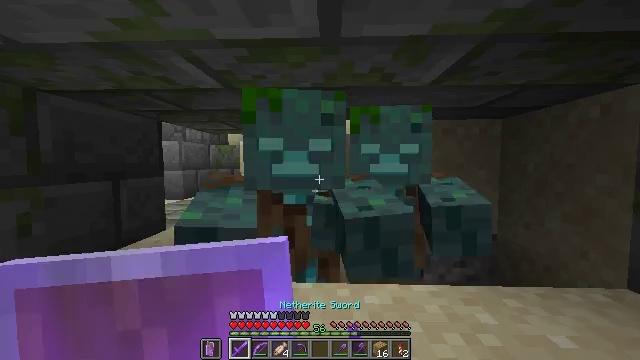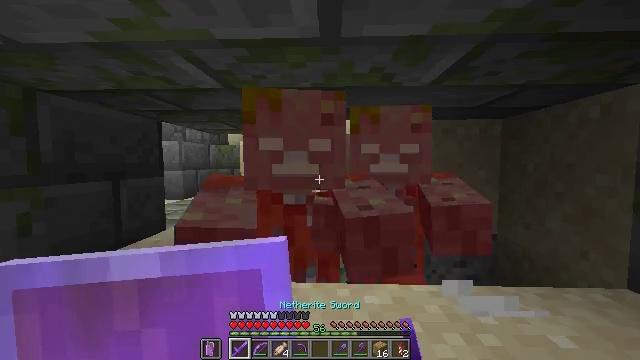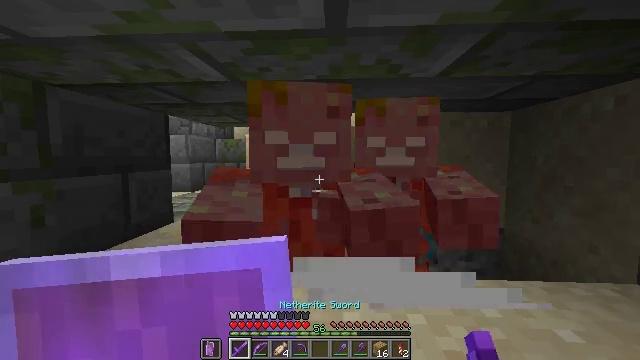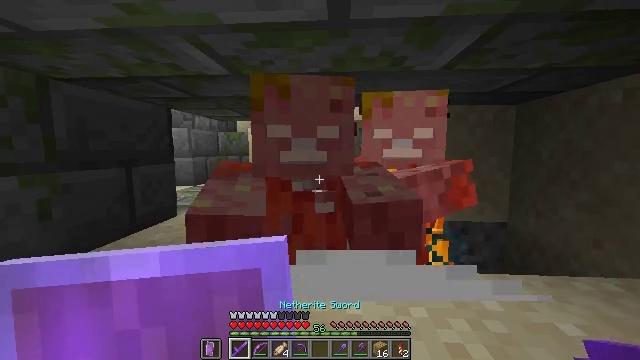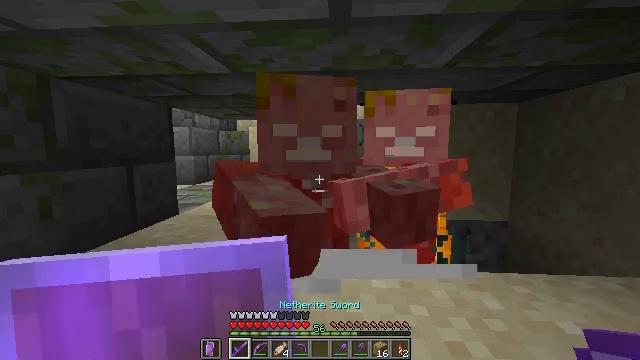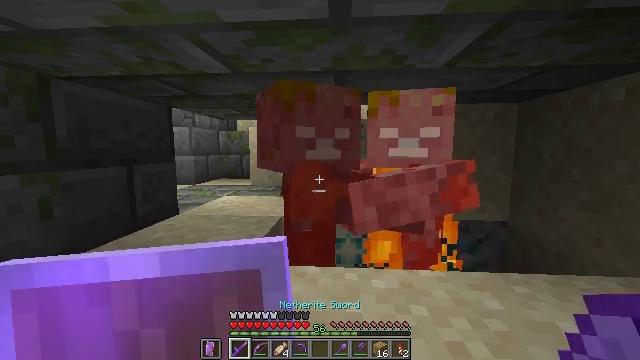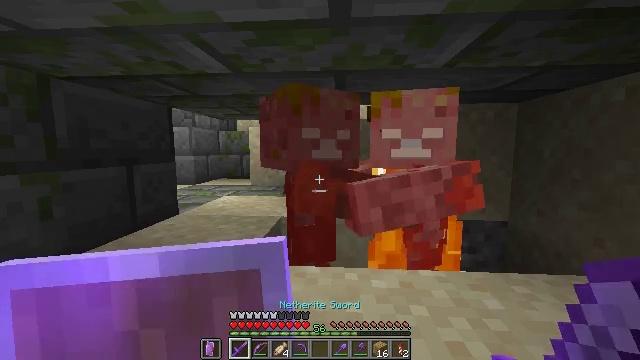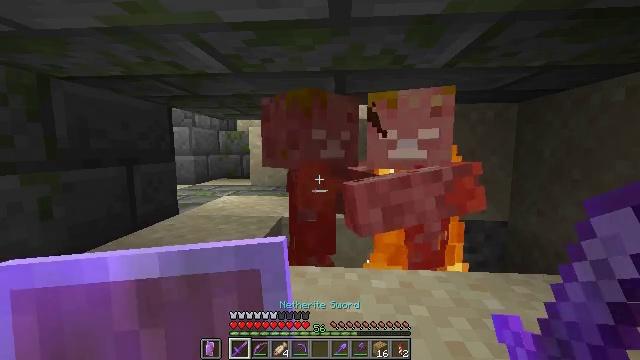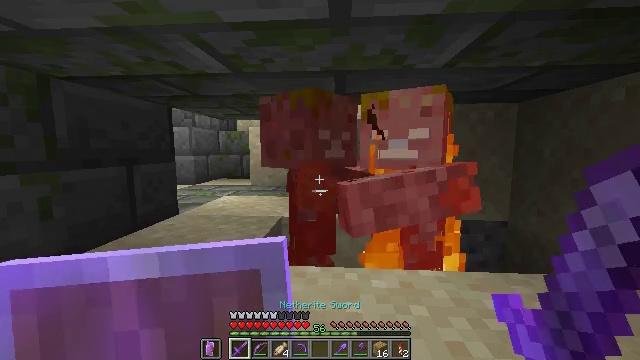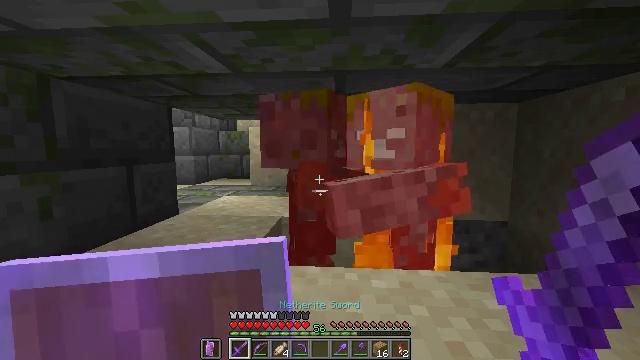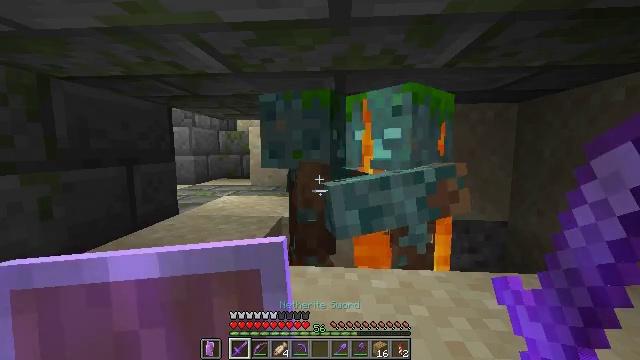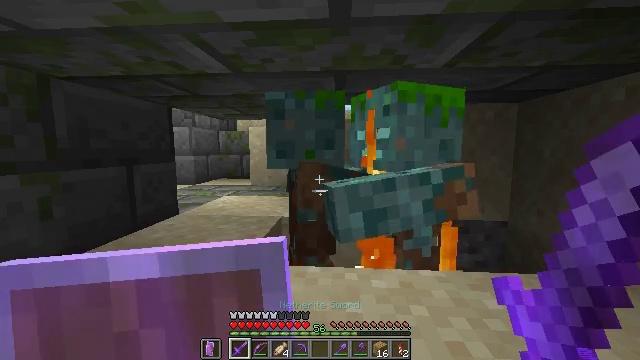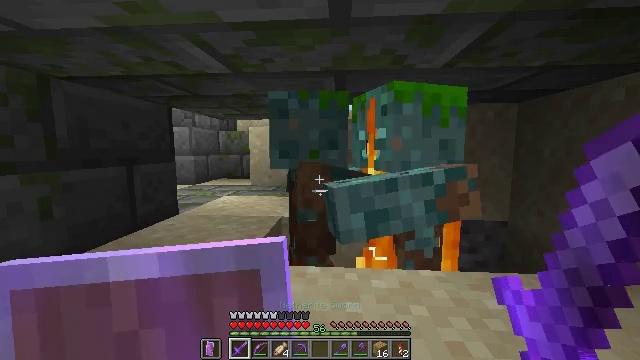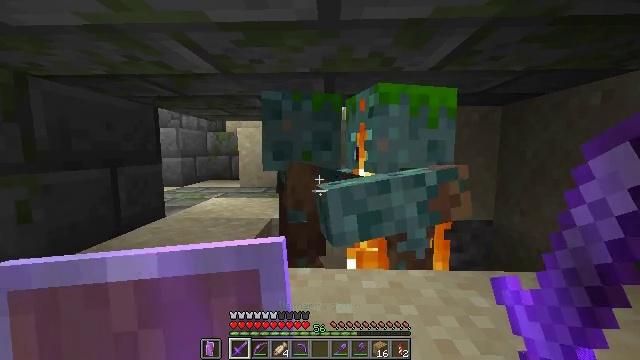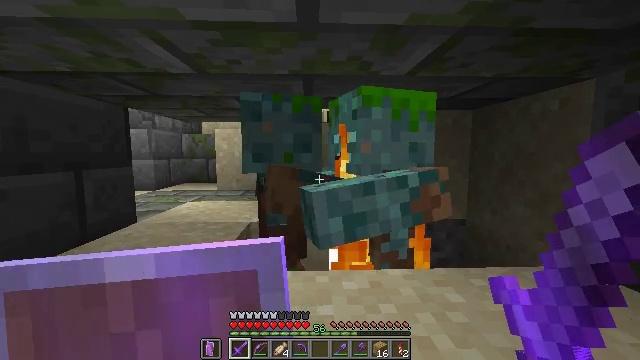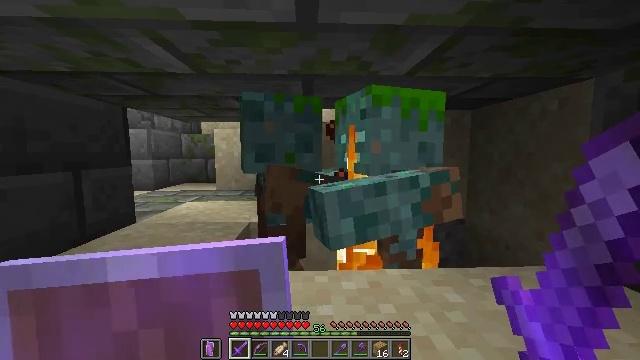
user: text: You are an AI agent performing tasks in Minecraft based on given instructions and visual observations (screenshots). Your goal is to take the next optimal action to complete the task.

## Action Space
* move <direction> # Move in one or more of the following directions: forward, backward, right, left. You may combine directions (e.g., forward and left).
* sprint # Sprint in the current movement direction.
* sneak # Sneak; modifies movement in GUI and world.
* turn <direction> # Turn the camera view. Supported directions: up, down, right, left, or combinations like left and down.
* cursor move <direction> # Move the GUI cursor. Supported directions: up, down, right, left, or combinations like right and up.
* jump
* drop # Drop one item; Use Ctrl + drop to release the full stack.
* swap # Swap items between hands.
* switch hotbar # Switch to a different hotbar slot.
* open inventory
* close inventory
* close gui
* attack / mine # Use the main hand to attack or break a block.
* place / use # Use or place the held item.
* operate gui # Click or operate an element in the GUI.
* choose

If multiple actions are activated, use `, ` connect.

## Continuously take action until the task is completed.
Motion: motion action
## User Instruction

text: Combat the drowned.
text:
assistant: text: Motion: no_op
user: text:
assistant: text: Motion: turn left and down
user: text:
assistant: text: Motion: turn down
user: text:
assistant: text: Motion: no_op
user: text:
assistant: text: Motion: no_op
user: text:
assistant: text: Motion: no_op
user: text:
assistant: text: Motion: no_op
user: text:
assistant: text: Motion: no_op
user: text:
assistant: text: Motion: no_op
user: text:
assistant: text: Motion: no_op
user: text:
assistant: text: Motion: no_op
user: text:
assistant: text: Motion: no_op
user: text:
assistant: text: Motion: turn right
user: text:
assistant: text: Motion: turn right
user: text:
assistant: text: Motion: no_op
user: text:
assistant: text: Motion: turn right
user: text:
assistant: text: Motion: no_op
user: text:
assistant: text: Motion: no_op
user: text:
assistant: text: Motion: no_op
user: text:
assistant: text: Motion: turn right and up
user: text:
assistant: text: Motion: turn right
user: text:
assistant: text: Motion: turn right
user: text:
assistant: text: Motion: no_op
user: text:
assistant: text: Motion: turn right and up
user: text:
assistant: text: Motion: no_op
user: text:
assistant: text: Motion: attack / mine
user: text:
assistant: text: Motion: attack / mine
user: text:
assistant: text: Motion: attack / mine
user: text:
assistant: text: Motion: turn left, attack / mine
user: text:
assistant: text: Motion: turn left and down